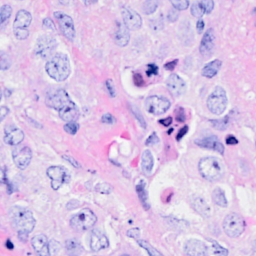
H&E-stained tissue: Breast